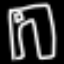
Label: pants